Field crop: maize
Growth stage: 2
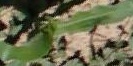
Species: maize